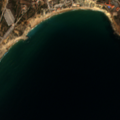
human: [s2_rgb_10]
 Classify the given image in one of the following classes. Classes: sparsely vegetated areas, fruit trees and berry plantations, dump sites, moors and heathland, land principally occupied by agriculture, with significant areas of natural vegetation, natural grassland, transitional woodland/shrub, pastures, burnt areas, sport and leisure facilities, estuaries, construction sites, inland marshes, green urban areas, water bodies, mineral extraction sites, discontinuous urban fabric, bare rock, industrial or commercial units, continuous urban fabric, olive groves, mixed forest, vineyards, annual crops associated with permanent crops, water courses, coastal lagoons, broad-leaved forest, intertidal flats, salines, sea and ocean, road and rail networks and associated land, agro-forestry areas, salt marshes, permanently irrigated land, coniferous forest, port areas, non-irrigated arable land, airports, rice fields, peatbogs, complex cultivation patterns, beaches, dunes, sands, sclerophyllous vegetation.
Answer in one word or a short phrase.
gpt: discontinuous urban fabric, natural grassland, beaches, dunes, sands, sea and ocean